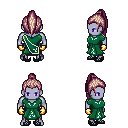
a pixel art fantasy rpg character, male body template, dark elf, purple skin, sash dress, red pants, white blonde long topknot hairstyle, gold gloves, ghillies, four views (front, back, left, right), 2x2 character sprite sheet, small pixel art, hard edges, no anti-aliasing